Aerial crown-view tile of a tropical tree (Barro Colorado Island, Panama), acquired 20240918:
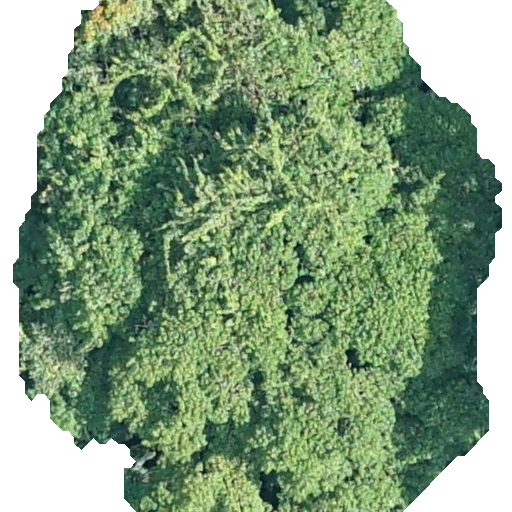
Species: Hura crepitans
GBIF accepted scientific name: Hura crepitans
Crown area: 341.485 m²